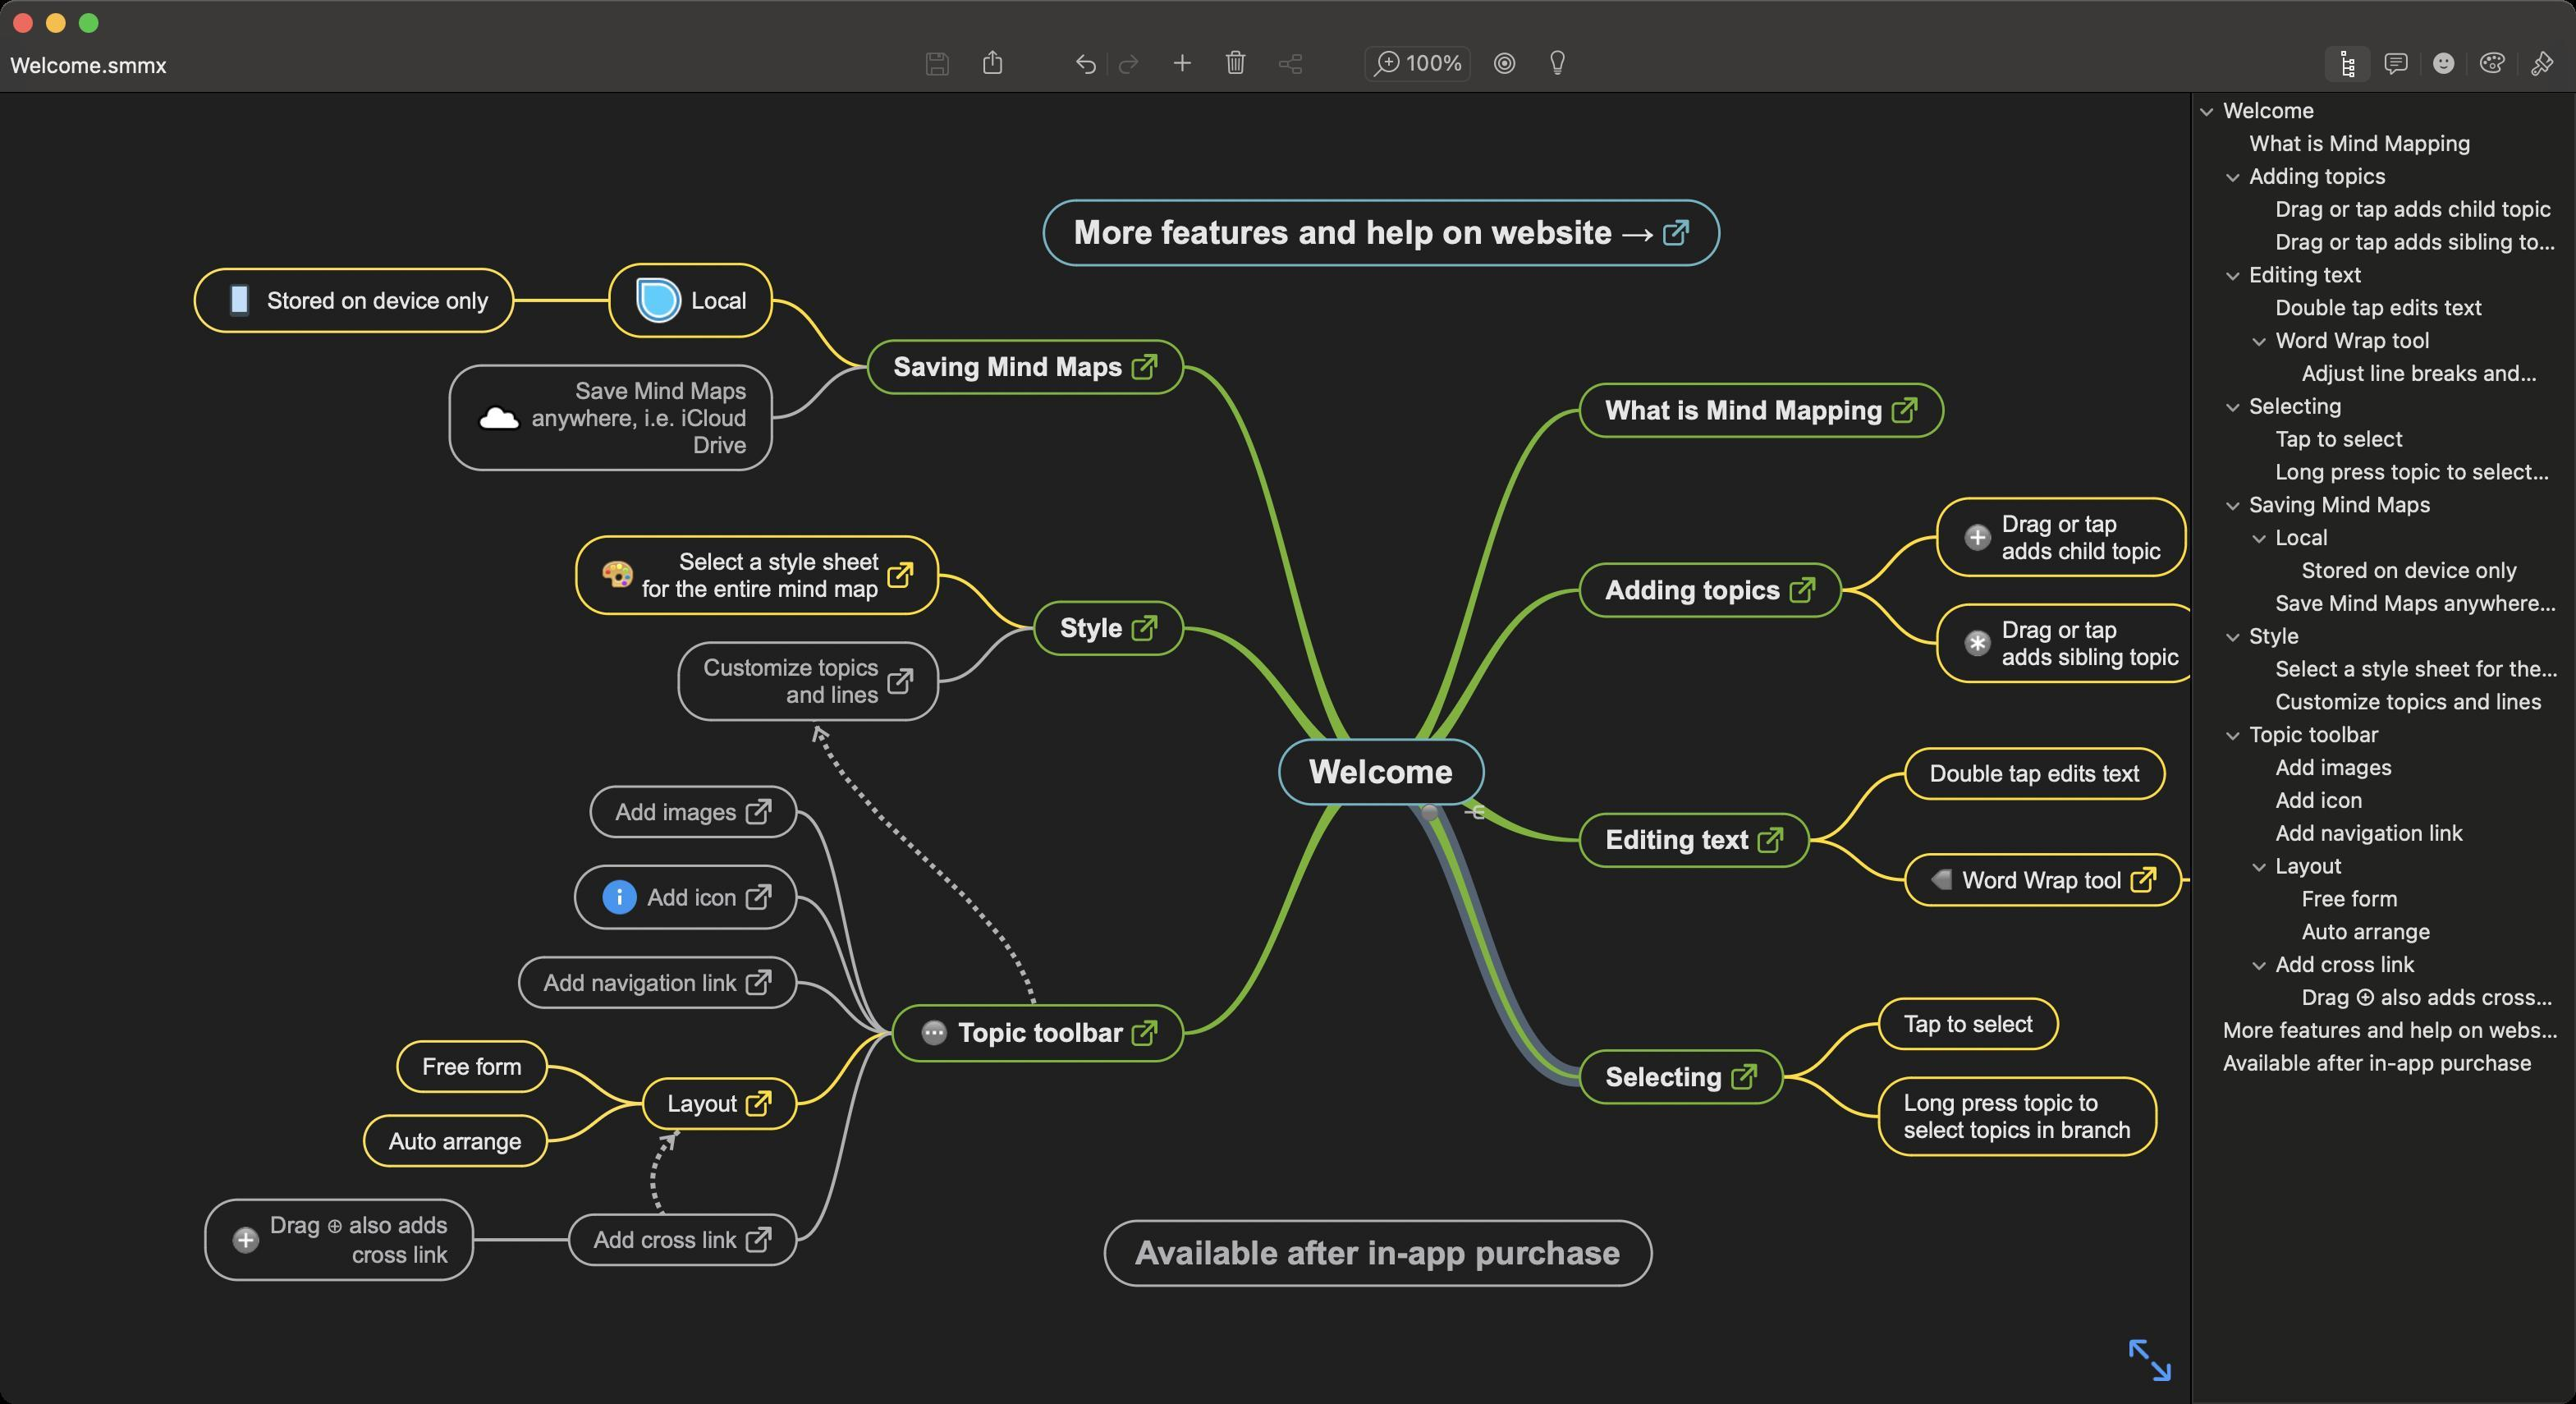
Accessibility tree:
{"name": "Welcome.smmx", "role": "AXWindow", "description": null, "role_description": "standard window", "value": null, "position": "64.00;118.00", "size": "1569;855", "children": [{"name": null, "role": "AXSplitGroup", "description": null, "role_description": "split group", "value": null, "position": "0.00;56.00", "size": "1569;799", "children": [{"name": "", "role": "AXButton", "description": "enter full screen", "role_description": "button", "value": null, "position": "1294.00;809.00", "size": "32;38", "children": []}, {"name": null, "role": "AXSplitter", "description": null, "role_description": "splitter", "value": 1334.0, "position": "1334.00;56.00", "size": "1;799", "children": []}, {"name": null, "role": "AXGroup", "description": null, "role_description": "group", "value": null, "position": "1335.00;56.00", "size": "234;799", "children": [{"name": null, "role": "AXScrollArea", "description": null, "role_description": "scroll area", "value": null, "position": "1335.00;56.00", "size": "234;799", "children": [{"name": null, "role": "AXOutline", "description": null, "role_description": "outline", "value": null, "position": "1336.00;57.00", "size": "232;797", "children": [{"name": null, "role": "AXRow", "description": null, "role_description": "outline row", "value": null, "position": "1336.00;57.00", "size": "232;20", "children": [{"name": null, "role": "AXCell", "description": null, "role_description": "cell", "value": null, "position": "1336.00;57.00", "size": "232;20", "children": [{"name": null, "role": "AXTextField", "description": null, "role_description": "text field", "value": "Welcome", "position": "1352.00;58.00", "size": "209;17", "children": []}, {"name": null, "role": "AXDisclosureTriangle", "description": null, "role_description": "disclosure triangle", "value": 1, "position": "1338.00;58.00", "size": "13;18", "children": []}]}]}, {"name": null, "role": "AXRow", "description": null, "role_description": "outline row", "value": null, "position": "1336.00;77.00", "size": "232;20", "children": [{"name": null, "role": "AXCell", "description": null, "role_description": "cell", "value": null, "position": "1336.00;77.00", "size": "232;20", "children": [{"name": null, "role": "AXTextField", "description": null, "role_description": "text field", "value": "What is Mind Mapping", "position": "1368.00;78.00", "size": "193;17", "children": []}]}]}, {"name": null, "role": "AXRow", "description": null, "role_description": "outline row", "value": null, "position": "1336.00;97.00", "size": "232;20", "children": [{"name": null, "role": "AXCell", "description": null, "role_description": "cell", "value": null, "position": "1336.00;97.00", "size": "232;20", "children": [{"name": null, "role": "AXTextField", "description": null, "role_description": "text field", "value": "Adding topics", "position": "1368.00;98.00", "size": "193;17", "children": []}, {"name": null, "role": "AXDisclosureTriangle", "description": null, "role_description": "disclosure triangle", "value": 1, "position": "1354.00;98.00", "size": "13;18", "children": []}]}]}, {"name": null, "role": "AXRow", "description": null, "role_description": "outline row", "value": null, "position": "1336.00;117.00", "size": "232;20", "children": [{"name": null, "role": "AXCell", "description": null, "role_description": "cell", "value": null, "position": "1336.00;117.00", "size": "232;20", "children": [{"name": null, "role": "AXTextField", "description": null, "role_description": "text field", "value": "Drag or tap adds child topic", "position": "1384.00;118.00", "size": "177;17", "children": []}]}]}, {"name": null, "role": "AXRow", "description": null, "role_description": "outline row", "value": null, "position": "1336.00;137.00", "size": "232;20", "children": [{"name": null, "role": "AXCell", "description": null, "role_description": "cell", "value": null, "position": "1336.00;137.00", "size": "232;20", "children": [{"name": null, "role": "AXTextField", "description": null, "role_description": "text field", "value": "Drag or tap adds sibling topic", "position": "1384.00;138.00", "size": "177;17", "children": []}]}]}, {"name": null, "role": "AXRow", "description": null, "role_description": "outline row", "value": null, "position": "1336.00;157.00", "size": "232;20", "children": [{"name": null, "role": "AXCell", "description": null, "role_description": "cell", "value": null, "position": "1336.00;157.00", "size": "232;20", "children": [{"name": null, "role": "AXTextField", "description": null, "role_description": "text field", "value": "Editing text", "position": "1368.00;158.00", "size": "193;17", "children": []}, {"name": null, "role": "AXDisclosureTriangle", "description": null, "role_description": "disclosure triangle", "value": 1, "position": "1354.00;158.00", "size": "13;18", "children": []}]}]}, {"name": null, "role": "AXRow", "description": null, "role_description": "outline row", "value": null, "position": "1336.00;177.00", "size": "232;20", "children": [{"name": null, "role": "AXCell", "description": null, "role_description": "cell", "value": null, "position": "1336.00;177.00", "size": "232;20", "children": [{"name": null, "role": "AXTextField", "description": null, "role_description": "text field", "value": "Double tap edits text", "position": "1384.00;178.00", "size": "177;17", "children": []}]}]}, {"name": null, "role": "AXRow", "description": null, "role_description": "outline row", "value": null, "position": "1336.00;197.00", "size": "232;20", "children": [{"name": null, "role": "AXCell", "description": null, "role_description": "cell", "value": null, "position": "1336.00;197.00", "size": "232;20", "children": [{"name": null, "role": "AXTextField", "description": null, "role_description": "text field", "value": "Word Wrap tool", "position": "1384.00;198.00", "size": "177;17", "children": []}, {"name": null, "role": "AXDisclosureTriangle", "description": null, "role_description": "disclosure triangle", "value": 1, "position": "1370.00;198.00", "size": "13;18", "children": []}]}]}, {"name": null, "role": "AXRow", "description": null, "role_description": "outline row", "value": null, "position": "1336.00;217.00", "size": "232;20", "children": [{"name": null, "role": "AXCell", "description": null, "role_description": "cell", "value": null, "position": "1336.00;217.00", "size": "232;20", "children": [{"name": null, "role": "AXTextField", "description": null, "role_description": "text field", "value": "Adjust line breaks and width", "position": "1400.00;218.00", "size": "161;17", "children": []}]}]}, {"name": null, "role": "AXRow", "description": null, "role_description": "outline row", "value": null, "position": "1336.00;237.00", "size": "232;20", "children": [{"name": null, "role": "AXCell", "description": null, "role_description": "cell", "value": null, "position": "1336.00;237.00", "size": "232;20", "children": [{"name": null, "role": "AXTextField", "description": null, "role_description": "text field", "value": "Selecting", "position": "1368.00;238.00", "size": "193;17", "children": []}, {"name": null, "role": "AXDisclosureTriangle", "description": null, "role_description": "disclosure triangle", "value": 1, "position": "1354.00;238.00", "size": "13;18", "children": []}]}]}, {"name": null, "role": "AXRow", "description": null, "role_description": "outline row", "value": null, "position": "1336.00;257.00", "size": "232;20", "children": [{"name": null, "role": "AXCell", "description": null, "role_description": "cell", "value": null, "position": "1336.00;257.00", "size": "232;20", "children": [{"name": null, "role": "AXTextField", "description": null, "role_description": "text field", "value": "Tap to select", "position": "1384.00;258.00", "size": "177;17", "children": []}]}]}, {"name": null, "role": "AXRow", "description": null, "role_description": "outline row", "value": null, "position": "1336.00;277.00", "size": "232;20", "children": [{"name": null, "role": "AXCell", "description": null, "role_description": "cell", "value": null, "position": "1336.00;277.00", "size": "232;20", "children": [{"name": null, "role": "AXTextField", "description": null, "role_description": "text field", "value": "Long press topic to select topics in branch", "position": "1384.00;278.00", "size": "177;17", "children": []}]}]}, {"name": null, "role": "AXRow", "description": null, "role_description": "outline row", "value": null, "position": "1336.00;297.00", "size": "232;20", "children": [{"name": null, "role": "AXCell", "description": null, "role_description": "cell", "value": null, "position": "1336.00;297.00", "size": "232;20", "children": [{"name": null, "role": "AXTextField", "description": null, "role_description": "text field", "value": "Saving Mind Maps", "position": "1368.00;298.00", "size": "193;17", "children": []}, {"name": null, "role": "AXDisclosureTriangle", "description": null, "role_description": "disclosure triangle", "value": 1, "position": "1354.00;298.00", "size": "13;18", "children": []}]}]}, {"name": null, "role": "AXRow", "description": null, "role_description": "outline row", "value": null, "position": "1336.00;317.00", "size": "232;20", "children": [{"name": null, "role": "AXCell", "description": null, "role_description": "cell", "value": null, "position": "1336.00;317.00", "size": "232;20", "children": [{"name": null, "role": "AXTextField", "description": null, "role_description": "text field", "value": "Local", "position": "1384.00;318.00", "size": "177;17", "children": []}, {"name": null, "role": "AXDisclosureTriangle", "description": null, "role_description": "disclosure triangle", "value": 1, "position": "1370.00;318.00", "size": "13;18", "children": []}]}]}, {"name": null, "role": "AXRow", "description": null, "role_description": "outline row", "value": null, "position": "1336.00;337.00", "size": "232;20", "children": [{"name": null, "role": "AXCell", "description": null, "role_description": "cell", "value": null, "position": "1336.00;337.00", "size": "232;20", "children": [{"name": null, "role": "AXTextField", "description": null, "role_description": "text field", "value": "Stored on device only", "position": "1400.00;338.00", "size": "161;17", "children": []}]}]}, {"name": null, "role": "AXRow", "description": null, "role_description": "outline row", "value": null, "position": "1336.00;357.00", "size": "232;20", "children": [{"name": null, "role": "AXCell", "description": null, "role_description": "cell", "value": null, "position": "1336.00;357.00", "size": "232;20", "children": [{"name": null, "role": "AXTextField", "description": null, "role_description": "text field", "value": "Save Mind Maps anywhere, i.e. iCloud Drive", "position": "1384.00;358.00", "size": "177;17", "children": []}]}]}, {"name": null, "role": "AXRow", "description": null, "role_description": "outline row", "value": null, "position": "1336.00;377.00", "size": "232;20", "children": [{"name": null, "role": "AXCell", "description": null, "role_description": "cell", "value": null, "position": "1336.00;377.00", "size": "232;20", "children": [{"name": null, "role": "AXTextField", "description": null, "role_description": "text field", "value": "Style", "position": "1368.00;378.00", "size": "193;17", "children": []}, {"name": null, "role": "AXDisclosureTriangle", "description": null, "role_description": "disclosure triangle", "value": 1, "position": "1354.00;378.00", "size": "13;18", "children": []}]}]}, {"name": null, "role": "AXRow", "description": null, "role_description": "outline row", "value": null, "position": "1336.00;397.00", "size": "232;20", "children": [{"name": null, "role": "AXCell", "description": null, "role_description": "cell", "value": null, "position": "1336.00;397.00", "size": "232;20", "children": [{"name": null, "role": "AXTextField", "description": null, "role_description": "text field", "value": "Select a style sheet for the entire mind map", "position": "1384.00;398.00", "size": "177;17", "children": []}]}]}, {"name": null, "role": "AXRow", "description": null, "role_description": "outline row", "value": null, "position": "1336.00;417.00", "size": "232;20", "children": [{"name": null, "role": "AXCell", "description": null, "role_description": "cell", "value": null, "position": "1336.00;417.00", "size": "232;20", "children": [{"name": null, "role": "AXTextField", "description": null, "role_description": "text field", "value": "Customize topics and lines", "position": "1384.00;418.00", "size": "177;17", "children": []}]}]}, {"name": null, "role": "AXRow", "description": null, "role_description": "outline row", "value": null, "position": "1336.00;437.00", "size": "232;20", "children": [{"name": null, "role": "AXCell", "description": null, "role_description": "cell", "value": null, "position": "1336.00;437.00", "size": "232;20", "children": [{"name": null, "role": "AXTextField", "description": null, "role_description": "text field", "value": "Topic toolbar", "position": "1368.00;438.00", "size": "193;17", "children": []}, {"name": null, "role": "AXDisclosureTriangle", "description": null, "role_description": "disclosure triangle", "value": 1, "position": "1354.00;438.00", "size": "13;18", "children": []}]}]}, {"name": null, "role": "AXRow", "description": null, "role_description": "outline row", "value": null, "position": "1336.00;457.00", "size": "232;20", "children": [{"name": null, "role": "AXCell", "description": null, "role_description": "cell", "value": null, "position": "1336.00;457.00", "size": "232;20", "children": [{"name": null, "role": "AXTextField", "description": null, "role_description": "text field", "value": "Add images", "position": "1384.00;458.00", "size": "177;17", "children": []}]}]}, {"name": null, "role": "AXRow", "description": null, "role_description": "outline row", "value": null, "position": "1336.00;477.00", "size": "232;20", "children": [{"name": null, "role": "AXCell", "description": null, "role_description": "cell", "value": null, "position": "1336.00;477.00", "size": "232;20", "children": [{"name": null, "role": "AXTextField", "description": null, "role_description": "text field", "value": "Add icon", "position": "1384.00;478.00", "size": "177;17", "children": []}]}]}, {"name": null, "role": "AXRow", "description": null, "role_description": "outline row", "value": null, "position": "1336.00;497.00", "size": "232;20", "children": [{"name": null, "role": "AXCell", "description": null, "role_description": "cell", "value": null, "position": "1336.00;497.00", "size": "232;20", "children": [{"name": null, "role": "AXTextField", "description": null, "role_description": "text field", "value": "Add navigation link", "position": "1384.00;498.00", "size": "177;17", "children": []}]}]}, {"name": null, "role": "AXRow", "description": null, "role_description": "outline row", "value": null, "position": "1336.00;517.00", "size": "232;20", "children": [{"name": null, "role": "AXCell", "description": null, "role_description": "cell", "value": null, "position": "1336.00;517.00", "size": "232;20", "children": [{"name": null, "role": "AXTextField", "description": null, "role_description": "text field", "value": "Layout", "position": "1384.00;518.00", "size": "177;17", "children": []}, {"name": null, "role": "AXDisclosureTriangle", "description": null, "role_description": "disclosure triangle", "value": 1, "position": "1370.00;518.00", "size": "13;18", "children": []}]}]}, {"name": null, "role": "AXRow", "description": null, "role_description": "outline row", "value": null, "position": "1336.00;537.00", "size": "232;20", "children": [{"name": null, "role": "AXCell", "description": null, "role_description": "cell", "value": null, "position": "1336.00;537.00", "size": "232;20", "children": [{"name": null, "role": "AXTextField", "description": null, "role_description": "text field", "value": "Free form", "position": "1400.00;538.00", "size": "161;17", "children": []}]}]}, {"name": null, "role": "AXRow", "description": null, "role_description": "outline row", "value": null, "position": "1336.00;557.00", "size": "232;20", "children": [{"name": null, "role": "AXCell", "description": null, "role_description": "cell", "value": null, "position": "1336.00;557.00", "size": "232;20", "children": [{"name": null, "role": "AXTextField", "description": null, "role_description": "text field", "value": "Auto arrange", "position": "1400.00;558.00", "size": "161;17", "children": []}]}]}, {"name": null, "role": "AXRow", "description": null, "role_description": "outline row", "value": null, "position": "1336.00;577.00", "size": "232;20", "children": [{"name": null, "role": "AXCell", "description": null, "role_description": "cell", "value": null, "position": "1336.00;577.00", "size": "232;20", "children": [{"name": null, "role": "AXTextField", "description": null, "role_description": "text field", "value": "Add cross link", "position": "1384.00;578.00", "size": "177;17", "children": []}, {"name": null, "role": "AXDisclosureTriangle", "description": null, "role_description": "disclosure triangle", "value": 1, "position": "1370.00;578.00", "size": "13;18", "children": []}]}]}, {"name": null, "role": "AXRow", "description": null, "role_description": "outline row", "value": null, "position": "1336.00;597.00", "size": "232;20", "children": [{"name": null, "role": "AXCell", "description": null, "role_description": "cell", "value": null, "position": "1336.00;597.00", "size": "232;20", "children": [{"name": null, "role": "AXTextField", "description": null, "role_description": "text field", "value": "Drag ⊕ also adds cross link", "position": "1400.00;598.00", "size": "161;17", "children": []}]}]}, {"name": null, "role": "AXRow", "description": null, "role_description": "outline row", "value": null, "position": "1336.00;617.00", "size": "232;20", "children": [{"name": null, "role": "AXCell", "description": null, "role_description": "cell", "value": null, "position": "1336.00;617.00", "size": "232;20", "children": [{"name": null, "role": "AXTextField", "description": null, "role_description": "text field", "value": "More features and help on website →", "position": "1352.00;618.00", "size": "209;17", "children": []}]}]}, {"name": null, "role": "AXRow", "description": null, "role_description": "outline row", "value": null, "position": "1336.00;637.00", "size": "232;20", "children": [{"name": null, "role": "AXCell", "description": null, "role_description": "cell", "value": null, "position": "1336.00;637.00", "size": "232;20", "children": [{"name": null, "role": "AXTextField", "description": null, "role_description": "text field", "value": "Available after in-app purchase", "position": "1352.00;638.00", "size": "209;17", "children": []}]}]}, {"name": null, "role": "AXColumn", "description": null, "role_description": "column", "value": null, "position": "1336.00;57.00", "size": "232;797", "children": []}]}]}]}]}, {"name": null, "role": "AXToolbar", "description": null, "role_description": "toolbar", "value": null, "position": "0.00;28.00", "size": "1569;28", "children": [{"name": null, "role": "AXGroup", "description": null, "role_description": "group", "value": null, "position": "2.00;28.00", "size": "104;28", "children": [{"name": null, "role": "AXStaticText", "description": "Title", "role_description": "text", "value": "Welcome.smmx", "position": "4.00;30.50", "size": "100;17", "children": []}]}, {"name": null, "role": "AXButton", "description": "Save", "role_description": "button", "value": null, "position": "554.00;28.00", "size": "34;28", "children": []}, {"name": null, "role": "AXButton", "description": "Share", "role_description": "button", "value": null, "position": "588.00;28.00", "size": "33;28", "children": []}, {"name": null, "role": "AXGroup", "description": null, "role_description": "group", "value": null, "position": "645.00;28.00", "size": "59;28", "children": [{"name": null, "role": "AXGroup", "description": "Undo", "role_description": "group", "value": null, "position": "648.00;27.00", "size": "53;25", "children": [{"name": null, "role": "AXButton", "description": "undo", "role_description": "button", "value": null, "position": "648.00;27.00", "size": "27;25", "children": []}, {"name": null, "role": "AXButton", "description": "redo", "role_description": "button", "value": null, "position": "675.00;27.00", "size": "26;25", "children": []}]}]}, {"name": null, "role": "AXButton", "description": "Add", "role_description": "button", "value": null, "position": "704.00;28.00", "size": "32;28", "children": []}, {"name": null, "role": "AXButton", "description": "Delete", "role_description": "button", "value": null, "position": "736.00;28.00", "size": "33;28", "children": []}, {"name": null, "role": "AXButton", "description": "Layout", "role_description": "button", "value": null, "position": "769.00;28.00", "size": "34;28", "children": []}, {"name": null, "role": "AXButton", "description": "Zoom", "role_description": "button", "value": null, "position": "827.00;28.00", "size": "73;28", "children": []}, {"name": null, "role": "AXButton", "description": "Focus", "role_description": "button", "value": null, "position": "900.00;28.00", "size": "33;28", "children": []}, {"name": null, "role": "AXButton", "description": "Brainstorm", "role_description": "button", "value": null, "position": "933.00;28.00", "size": "31;28", "children": []}, {"name": null, "role": "AXGroup", "description": null, "role_description": "group", "value": null, "position": "1412.00;28.00", "size": "155;28", "children": [{"name": null, "role": "AXRadioGroup", "description": "Inspector", "role_description": "radio group", "value": "{\n    \"name\": null,\n    \"role\": \"AXRadioButton\",\n    \"description\": null,\n    \"role_description\": \"radio button\",\n    \"value\": 1,\n    \"position\": \"1415.00;27.00\",\n    \"size\": \"30;25\",\n    \"children\": []\n}", "position": "1415.00;27.00", "size": "149;25", "children": [{"name": null, "role": "AXRadioButton", "description": null, "role_description": "radio button", "value": 1, "position": "1415.00;27.00", "size": "30;25", "children": []}, {"name": null, "role": "AXRadioButton", "description": "comment lines", "role_description": "radio button", "value": 0, "position": "1445.00;27.00", "size": "30;25", "children": []}, {"name": null, "role": "AXRadioButton", "description": null, "role_description": "radio button", "value": 0, "position": "1475.00;27.00", "size": "28;25", "children": []}, {"name": null, "role": "AXRadioButton", "description": null, "role_description": "radio button", "value": 0, "position": "1503.00;27.00", "size": "31;25", "children": []}, {"name": null, "role": "AXRadioButton", "description": "format", "role_description": "radio button", "value": 0, "position": "1534.00;27.00", "size": "30;25", "children": []}]}]}]}, {"name": null, "role": "AXButton", "description": null, "role_description": "close button", "value": null, "position": "7.00;6.00", "size": "14;16", "children": []}, {"name": null, "role": "AXButton", "description": null, "role_description": "full screen button", "value": null, "position": "47.00;6.00", "size": "14;16", "children": [{"name": null, "role": "AXGroup", "description": null, "role_description": "group", "value": null, "position": "47.00;6.00", "size": "14;16", "children": [{"name": null, "role": "AXGroup", "description": null, "role_description": "group", "value": null, "position": "47.00;6.00", "size": "14;16", "children": []}]}]}, {"name": null, "role": "AXButton", "description": null, "role_description": "minimize button", "value": null, "position": "27.00;6.00", "size": "14;16", "children": []}]}